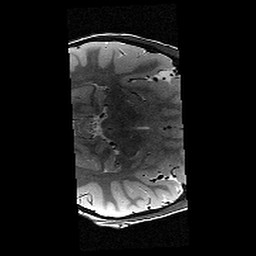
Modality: T2w
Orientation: axial
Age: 10
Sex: male
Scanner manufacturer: siemens
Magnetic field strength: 3 T
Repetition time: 9.23 s
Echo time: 0.067 s